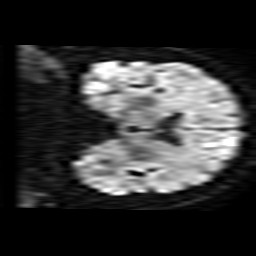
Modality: TRACE
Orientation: coronal
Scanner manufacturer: ge
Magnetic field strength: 1.5 T
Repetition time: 8 s
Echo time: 0.0968 s